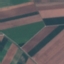
Label: AnnualCrop